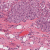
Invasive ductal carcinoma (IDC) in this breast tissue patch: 1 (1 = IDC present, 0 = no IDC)